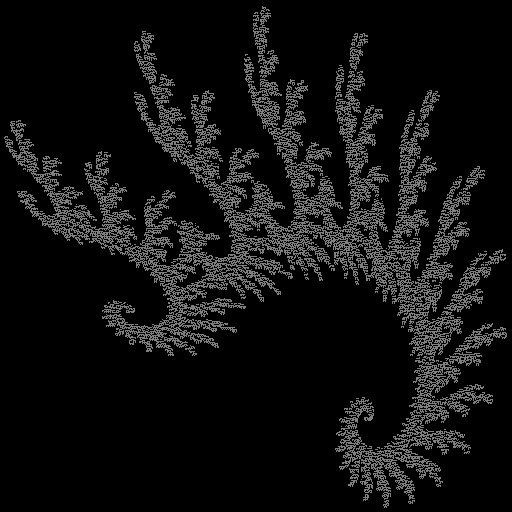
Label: grassfern